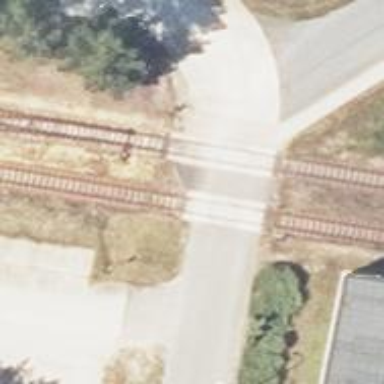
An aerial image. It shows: Level crossing along the railway.